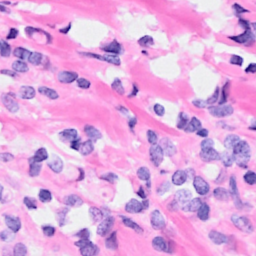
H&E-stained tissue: Breast